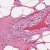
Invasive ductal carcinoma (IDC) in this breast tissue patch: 0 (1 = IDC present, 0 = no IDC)